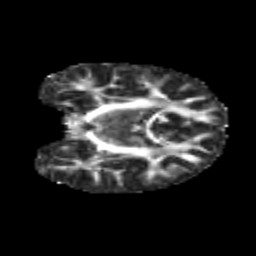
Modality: FA
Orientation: coronal
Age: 12
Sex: male
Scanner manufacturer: siemens
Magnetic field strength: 3 T
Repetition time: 3.8 s
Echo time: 0.07 s